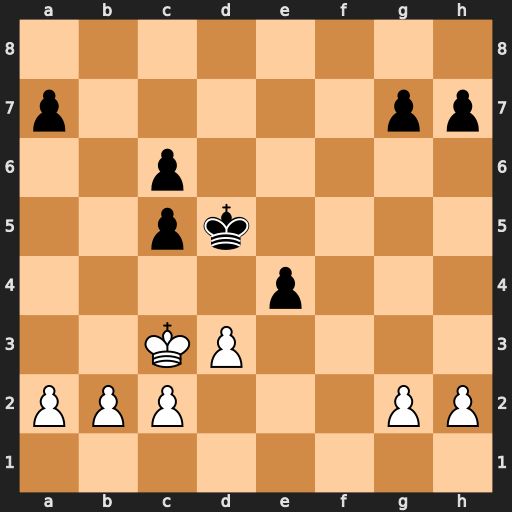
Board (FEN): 8/p5pp/2p5/2pk4/4p3/2KP4/PPP3PP/8
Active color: w
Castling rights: -
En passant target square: -
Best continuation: dxe4+ Kxe4 Kc4